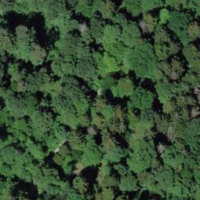
EUNIS habitat code: 44
Species observed at this site:
Clematis vitalba